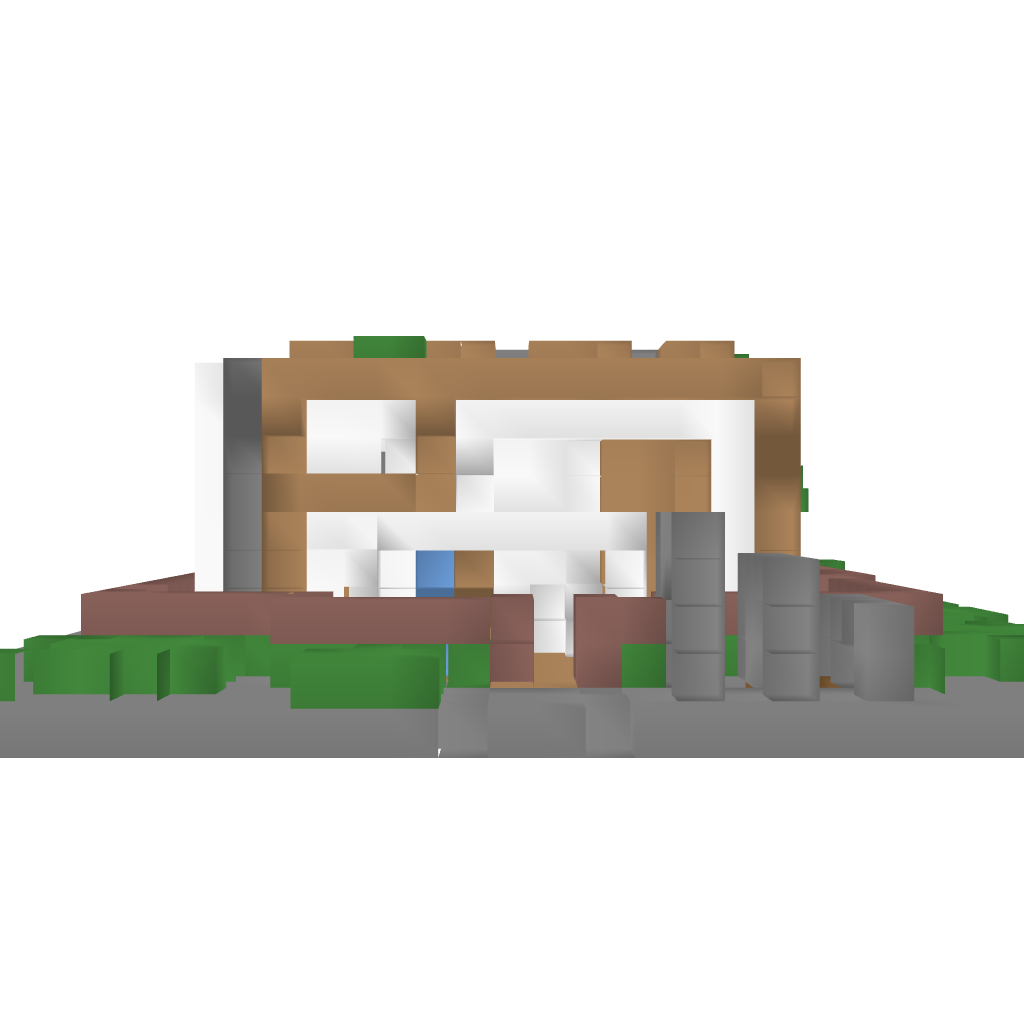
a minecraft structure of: Modern House #2 (By Ecl1pse8) 1.7.2 bad low quality